Question: I am getting this error "TypeError: 'str' object is not callable" when i am trying to convert a str to float inorder to do summation.
'''
# To Find sum of no. s seperated by commas in a string
t=''
y=''
z=""
s = "1.23,2.4,3.123"
for x in s:
if x != ',':
y += x
else:
t = z
z = y
y = ''
print("y=",y,"z=",z,"t=",t)
y = float(y)
z = float(z)
t = float(t)
print("Sum is =",y+z+t)
'''
Screenshot of the error occurring when i run the code

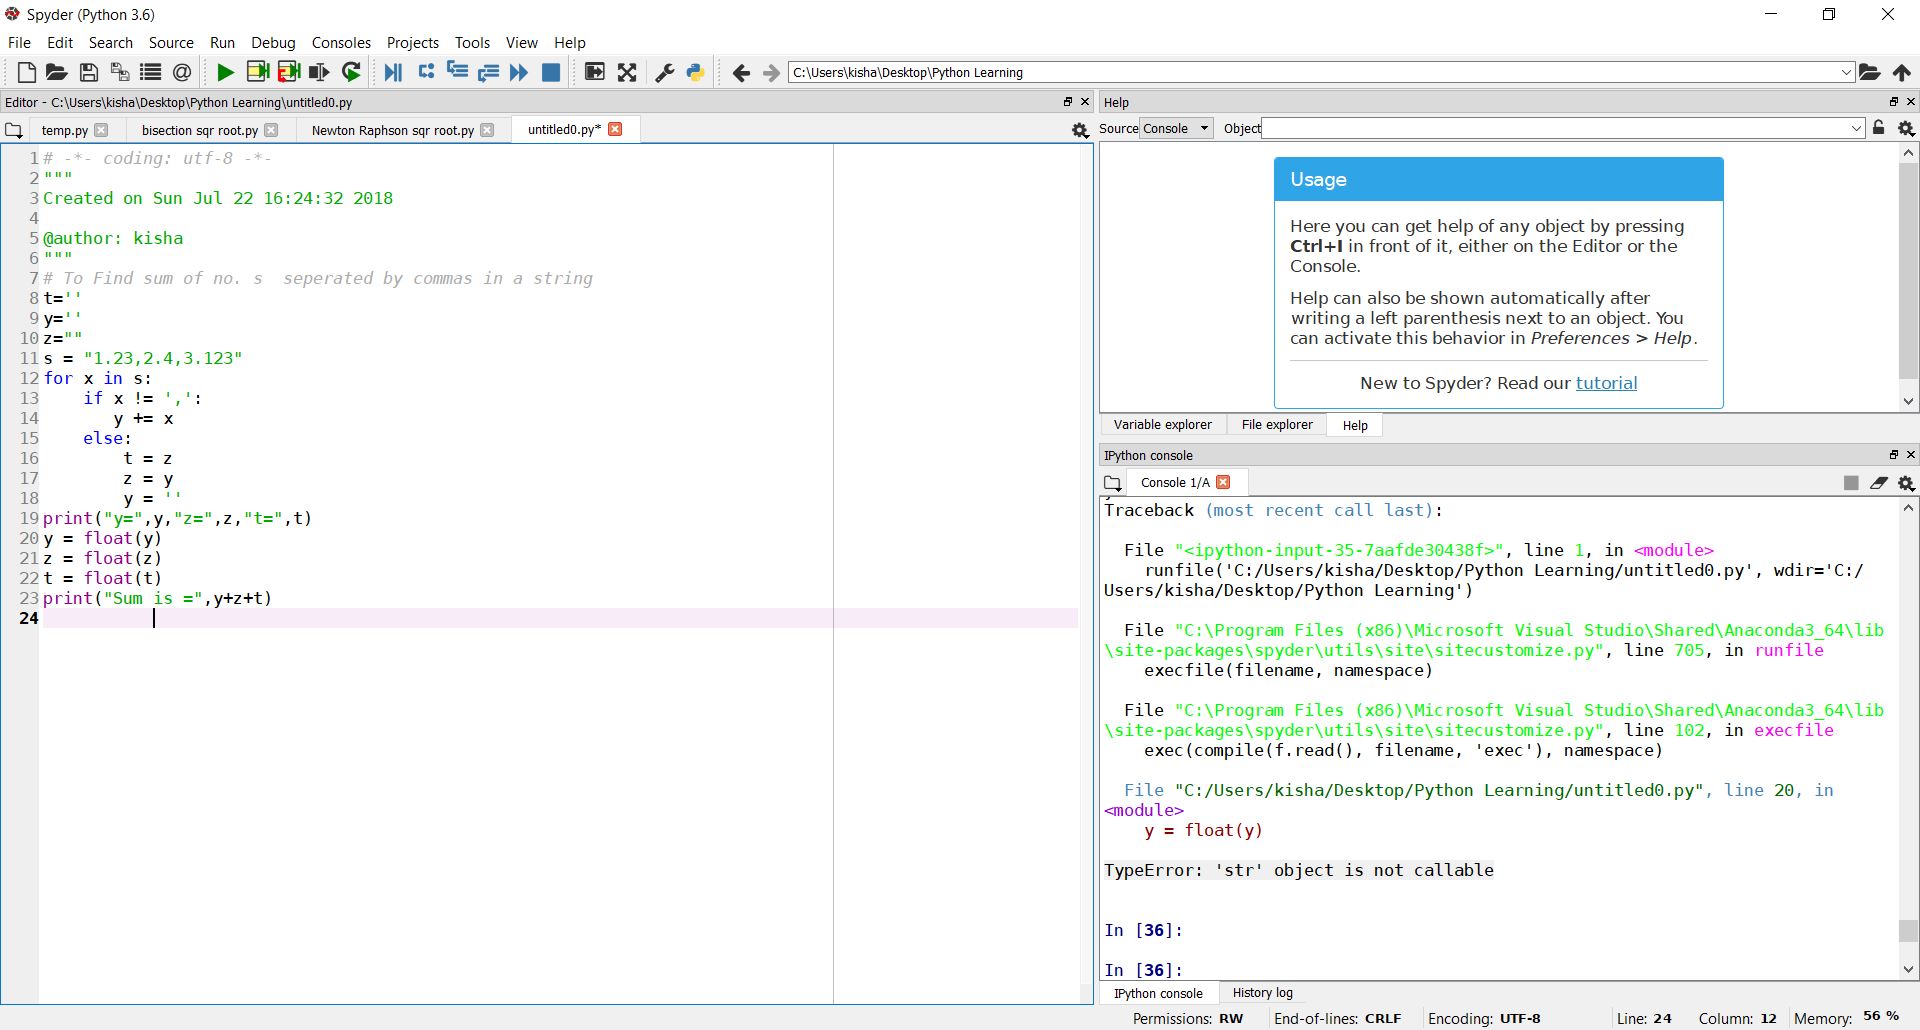
Answer: I see that you ran that code in Spyder. That is a great environment, which I use, but it does have one disadvantage. Any variables you have defined are still defined at the start of your code.
Almost certainly you have defined a variable with the name 'float' that holds a string value. So your program tries to execute 'y = float(y)' but misunderstands the meaning of 'float'. We could have seen that if you had your "variable explorer' window visible, rather than the "help" window in your screenshot.
Try your program again after closing and restarting Spyder and see if you still get that error. And from now on, avoid using standard names like 'float' for your variables.